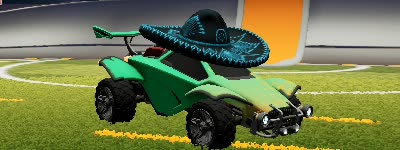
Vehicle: octane